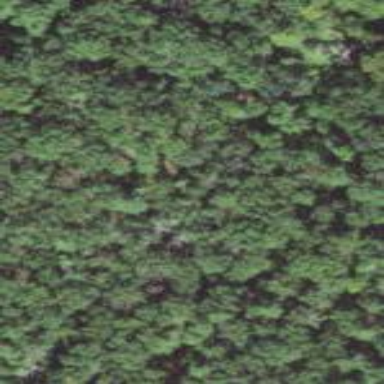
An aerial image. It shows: Broadleaved woodland area.